Question: My report displays the date time as "Friday, May 08, 2015" but I'd like to remove the 0 in the date field if the value is a single digit.

Should I use an expression to handle this? And if so, could I get some help on the expression?
Thanks,
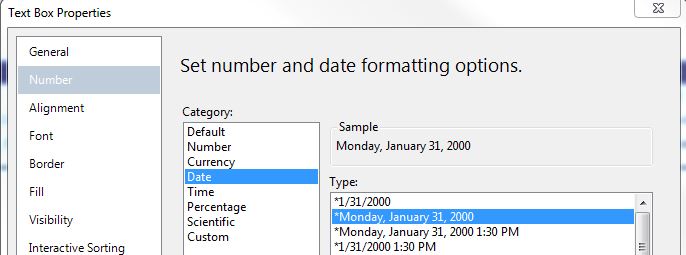
Answer: Yes, use an expression, the expression will look like this (replace 'Now()' with your date value)
'=Format(Now(), "dddd, MMM d, yyyy")'